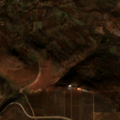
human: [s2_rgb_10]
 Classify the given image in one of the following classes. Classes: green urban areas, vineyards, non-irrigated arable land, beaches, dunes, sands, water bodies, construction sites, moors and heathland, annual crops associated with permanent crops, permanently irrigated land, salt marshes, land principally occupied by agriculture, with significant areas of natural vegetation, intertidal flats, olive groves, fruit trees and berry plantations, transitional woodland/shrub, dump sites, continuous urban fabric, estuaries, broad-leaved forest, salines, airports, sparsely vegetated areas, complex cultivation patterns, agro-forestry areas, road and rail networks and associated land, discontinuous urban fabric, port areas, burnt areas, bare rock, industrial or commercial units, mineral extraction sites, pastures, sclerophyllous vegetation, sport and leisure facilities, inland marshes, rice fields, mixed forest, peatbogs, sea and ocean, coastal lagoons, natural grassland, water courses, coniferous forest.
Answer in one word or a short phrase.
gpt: discontinuous urban fabric, non-irrigated arable land, complex cultivation patterns, land principally occupied by agriculture, with significant areas of natural vegetation, broad-leaved forest, transitional woodland/shrub